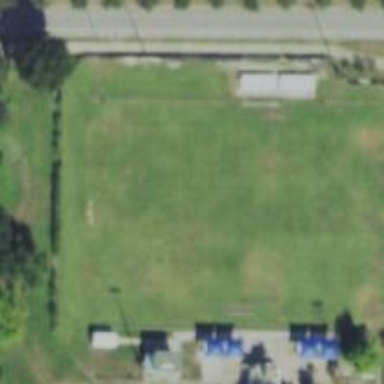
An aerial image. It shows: Soccer pitch for leisureland activities.